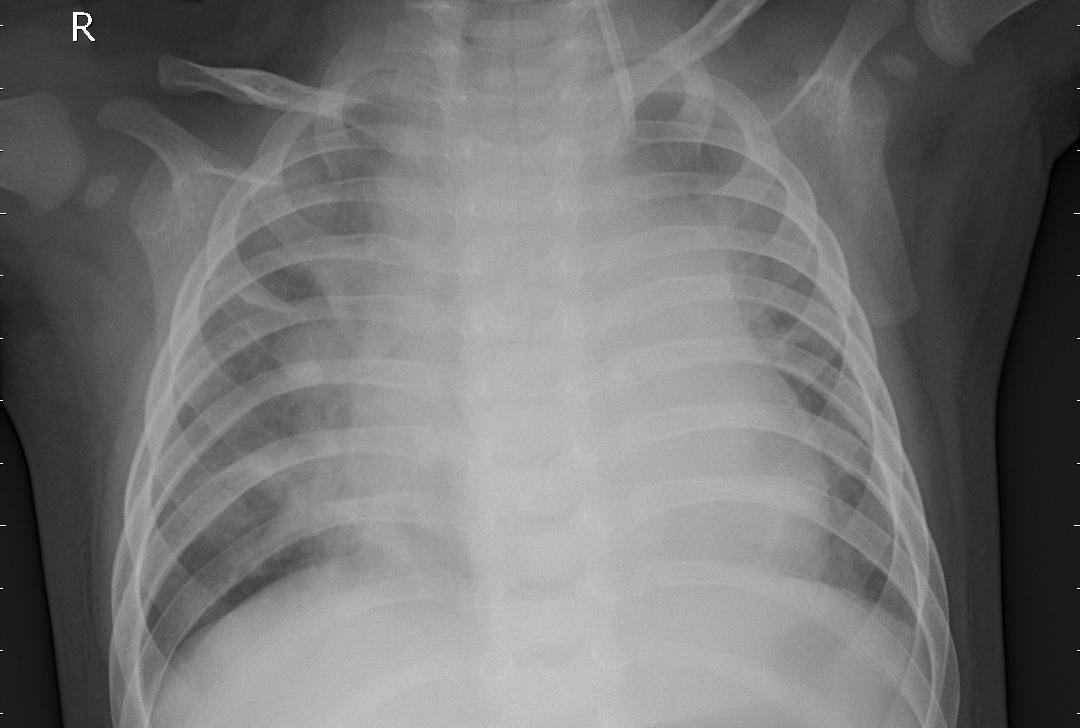
Diagnosis: PNEUMONIA